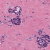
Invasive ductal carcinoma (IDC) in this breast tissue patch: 0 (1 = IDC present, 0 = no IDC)